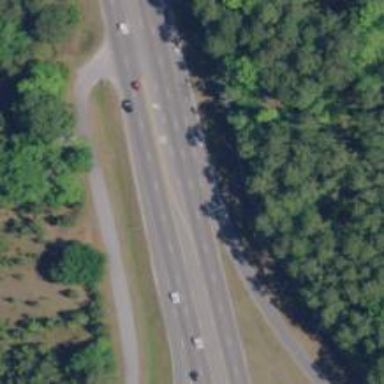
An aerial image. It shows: Trunk link highway.